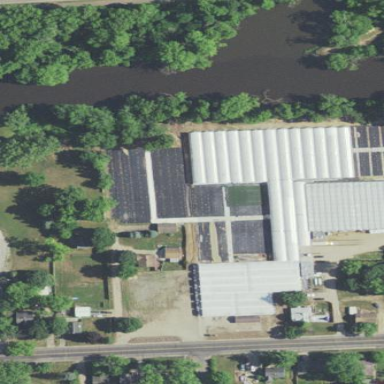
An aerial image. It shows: Greenhouse used for horticulture.